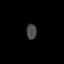
Tissue: prostate
Cell type: T cells
Senescence score: 0.3144
Nuclear area (px): 153
Mean DAPI intensity: 71.503